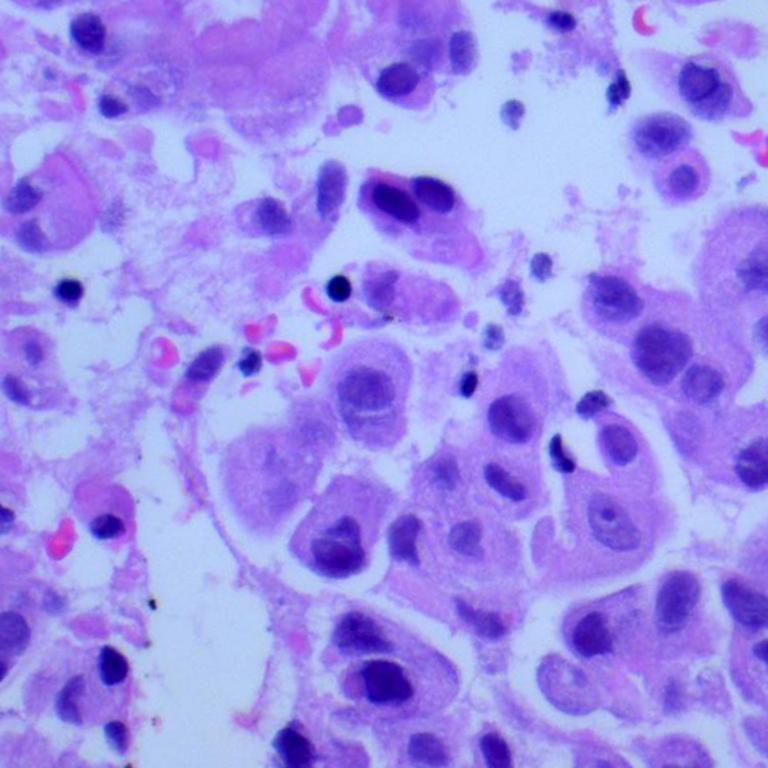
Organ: lung
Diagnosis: adenocarcinomas